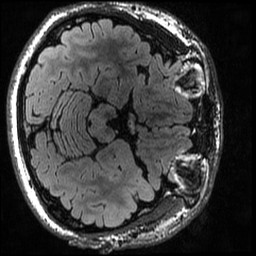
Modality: T2w
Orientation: axial
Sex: male
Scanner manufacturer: ge
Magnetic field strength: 3 T
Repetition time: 6 s
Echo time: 0.1287 s